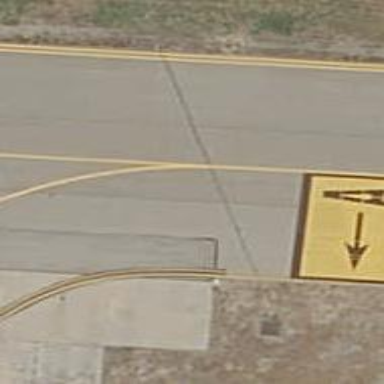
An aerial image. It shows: View of taxiway at the airport.